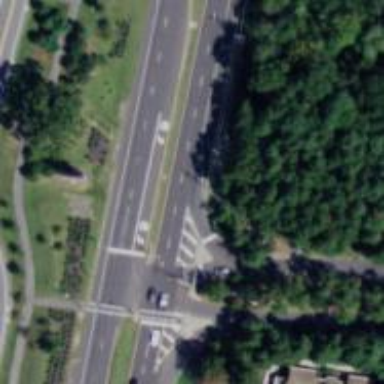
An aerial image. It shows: Trunk link highway.